Question: In the following image I want to have the labels of my multi-value Select component be underneath each other in a columnwise fashion.

'''
<Select
closeMenuOnSelect={false}
components={makeAnimated()}
options={optionsIngameMode}
defaultValue={optionsIngameMode}
noOptionsMessage={() => "No game modes selected"}
isMulti
autoFocus
/>
'''
How can I achieve this?
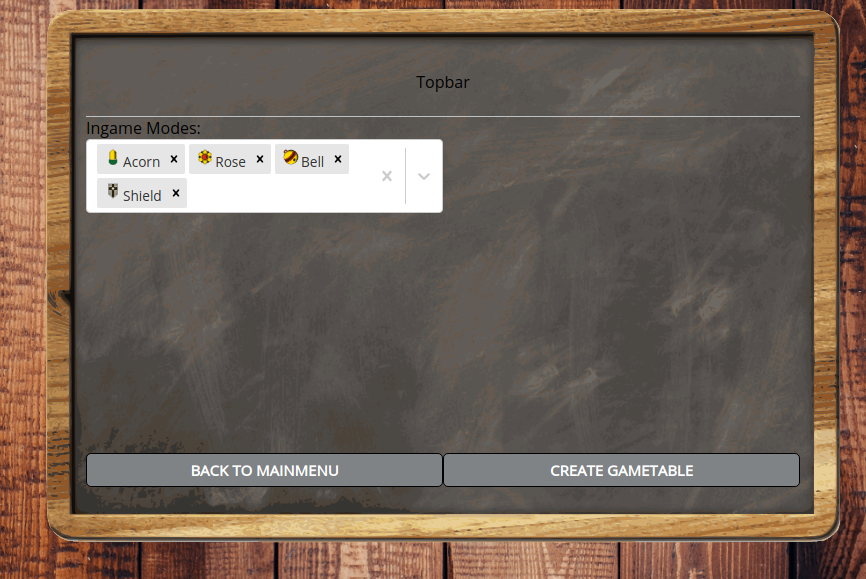
Answer: This can easily be done by setting 'multiValue' width to '100%' to fill the all of the container space
'''
const customStyles = {
multiValue: (provided) => ({
...provided,
width: "100%"
}),
multiValueLabel: (provided) => ({
...provided,
marginRight: "auto", // push the delete icon to the far right
}),
input: (provided) => ({
...provided,
display: "none"
}),
valueContainer: (provided) => ({
...provided,
minHeight: 30
}),
};
export default () => (
<Select isMulti styles={customStyles} options={colourOptions} />
);
'''
## Live Demo
<URL>